Question: currently, I am trying to learn deeper about state management. I'm trying to implement a list with a single selection. This is what I have done so far. This is what the UI should look like.

'''
class AccountCategory extends StatefulWidget {
bool isSelected = false;
@override
State<AccountCategory> createState() => _AccountCategoryState();
}
class _AccountCategoryState extends State<AccountCategory> {
@override
Widget build(BuildContext context) {
return Column(
children: const <Widget>[
Card(
child: ListTile(
title: Text('Akaun Individu', style: TextStyle(fontWeight: FontWeight.bold),),
subtitle: Text('Membuat pembayaran untuk diri sendiri'),
trailing: Icon(Icons.more_horiz),
)
),
Card(child: ListTile(
title: Text('Akaun Syarikat', style: TextStyle(fontWeight: FontWeight.bold)),
subtitle: Text('Membuat pembayaran untuk organisasi'),
trailing: Icon(Icons.more_vert),
),)
],
);
}
}
'''
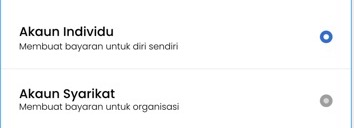
Answer: You can use onTap and setState like this, if you want to build a list with many items, you should use ListView.builder and change _isSelected by index and check if index correct
'''
class AccountCategory extends StatefulWidget {
bool isSelected = false;
@override
State<AccountCategory> createState() => _AccountCategoryState();
}
class _AccountCategoryState extends State<AccountCategory> {
late bool _isSelected;
@override
void initState() {
super.initState();
_isSelected = widget.isSelected;
}
@override
Widget build(BuildContext context) {
return Column(
children: <Widget>[
InkWell(
onTap: () {
setState(() {
_isSelected = true;
});
},
child: Card(
child: ListTile(
title: Text(
'Akaun Individu',
style: TextStyle(fontWeight: FontWeight.bold),
),
subtitle: Text('Membuat pembayaran untuk diri sendiri'),
trailing: _isSelected ? const Icon(Icons.check_circle) : const Icon(Icons.circle),
)),
),
InkWell(
onTap: () {
setState(() {
_isSelected = false;
});
},
child: Card(
child: ListTile(
title: Text('Akaun Syarikat', style: TextStyle(fontWeight: FontWeight.bold)),
subtitle: Text('Membuat pembayaran untuk organisasi'),
trailing: !_isSelected ? const Icon(Icons.check_circle) : const Icon(Icons.circle),
),
),
)
],
);
}
}
'''